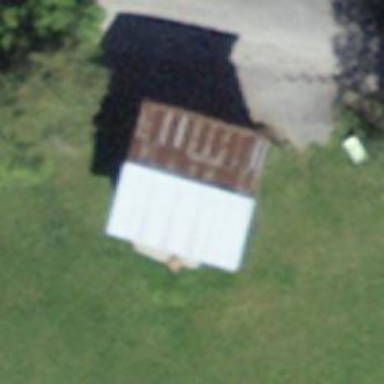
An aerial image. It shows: Rural barn.